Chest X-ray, AP view. Patient: 26 years old, sex F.
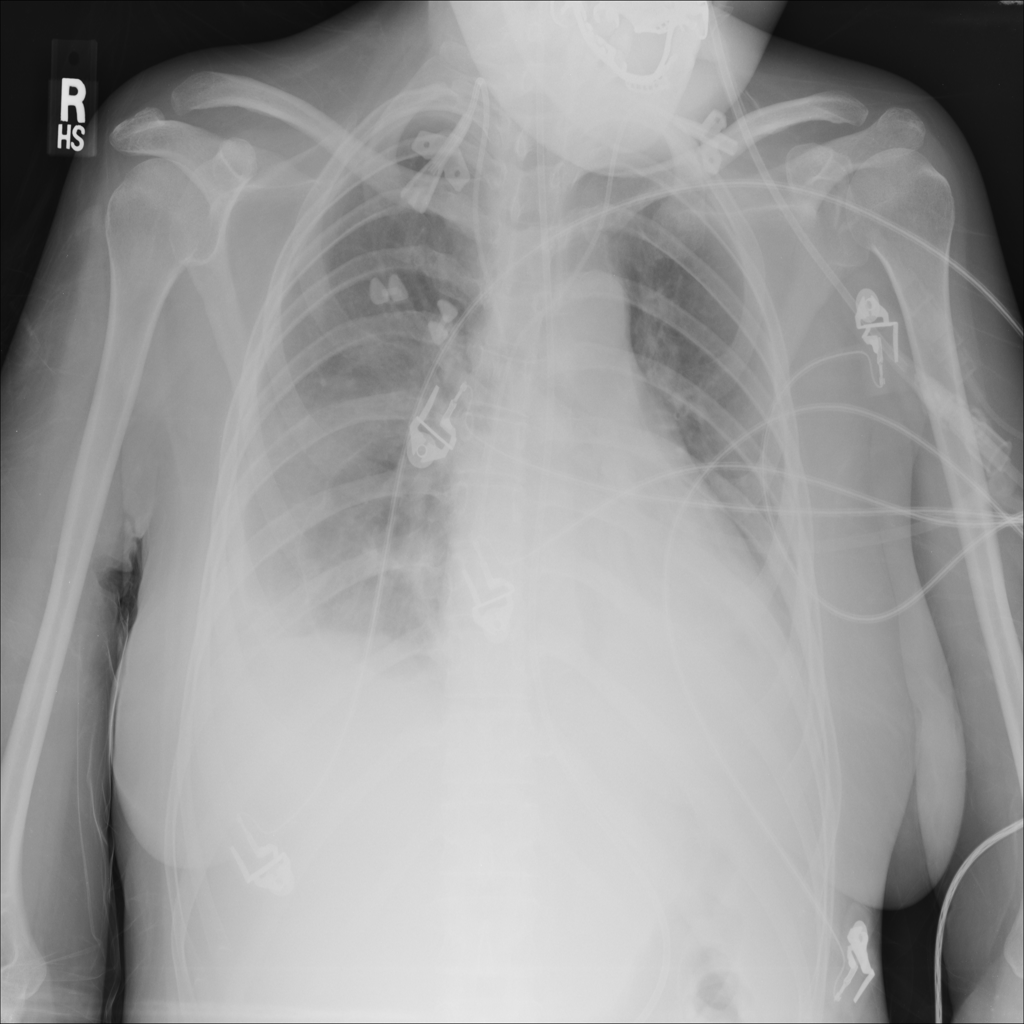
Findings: Infiltration